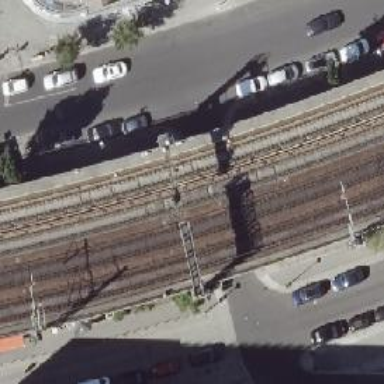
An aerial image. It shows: Viaduct railway bridge with electrified contact lines. The railway is supported by ballastless tracks.